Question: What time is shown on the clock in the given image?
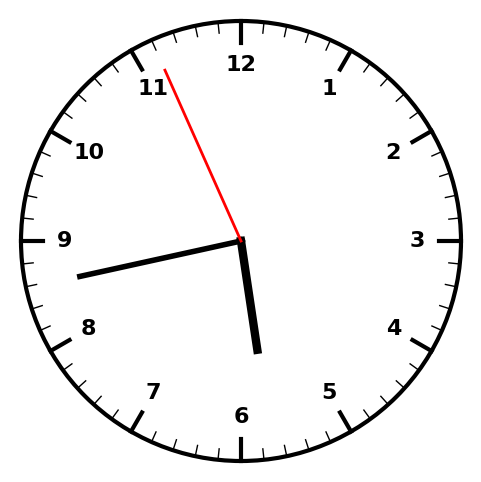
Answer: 05:42:56